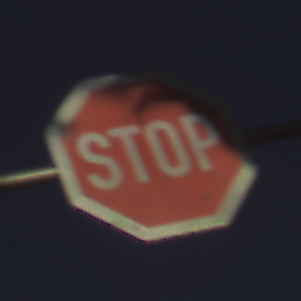
Verkehrszeichen: Stop
Umgebung: Outdoor, Nature
Tageszeit: SunriseSunset
Wetter: Clear
Licht: Natural
Jahreszeit: NotSpecified
Kontrast: HighContrast